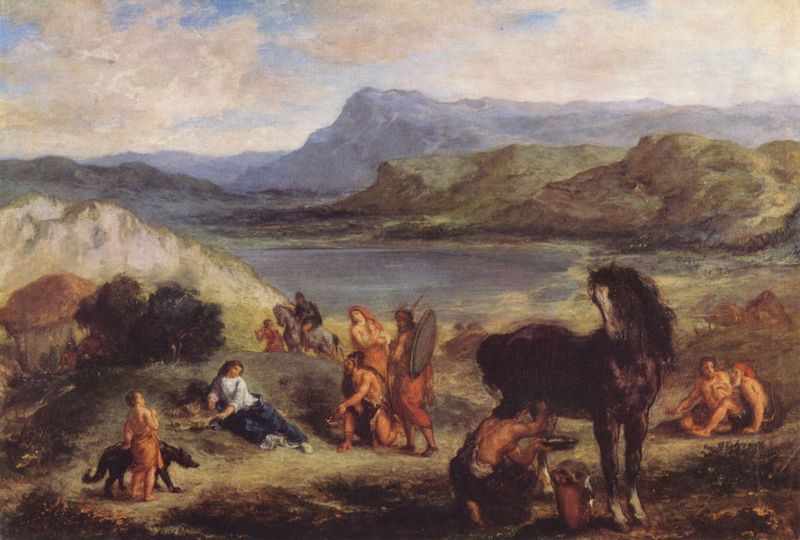
Titel: Ovid bei den Skythen
Künstler: Eugène Delacroix
Standort: London
Institution: National Gallery
Schlagwörter: baum, berg, blau, felsen, gemälde, gruppe, himmel, mann, meer, nackt, wasser, weiß, wolken, bäume, fluss, frauen, landschaft, menschen, sand, see, braun, frau, männer, szene, haus, hund, rot, tier, tiere, wiese, malerei, schale, schüssel, horizont, hügel, strauch, busch, büsche, gebüsch, hütte, boden, frau kind, kind, pferd, pferde, reiter, strand, unterhaltung, moderne, berge, farben, gebirge, gipfel, idylle, rast, romantik, beobachter, krieg, staffage, nackte, junge, oberkörper, schild, antike, idyll, milch, mythologie, krieger, griechenland, stute, speer, melken, arkadien, ausruhen, bergsee, lager, pastorale, delacroix, indianer, brün, plandschaft, gebirge#, nund, bobacher